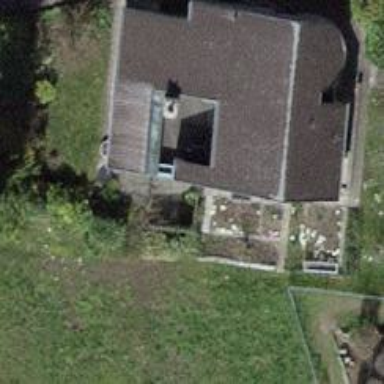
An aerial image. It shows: Detached building.